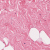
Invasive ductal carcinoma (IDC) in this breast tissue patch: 0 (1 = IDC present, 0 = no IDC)